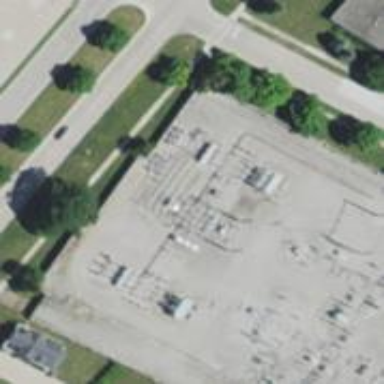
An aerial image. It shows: Switch used for power control.